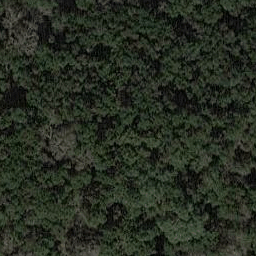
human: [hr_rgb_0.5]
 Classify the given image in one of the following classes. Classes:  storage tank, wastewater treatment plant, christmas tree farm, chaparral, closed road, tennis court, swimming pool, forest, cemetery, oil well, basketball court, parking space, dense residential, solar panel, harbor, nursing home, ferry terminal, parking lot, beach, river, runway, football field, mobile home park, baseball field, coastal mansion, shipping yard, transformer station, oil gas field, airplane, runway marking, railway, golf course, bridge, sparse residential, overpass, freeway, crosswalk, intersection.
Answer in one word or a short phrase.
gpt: forest